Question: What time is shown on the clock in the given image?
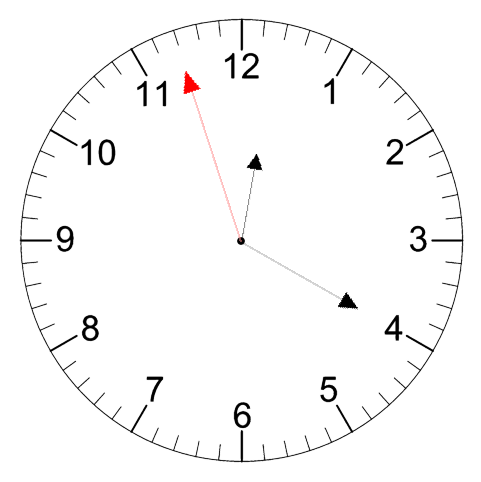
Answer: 12:19:57